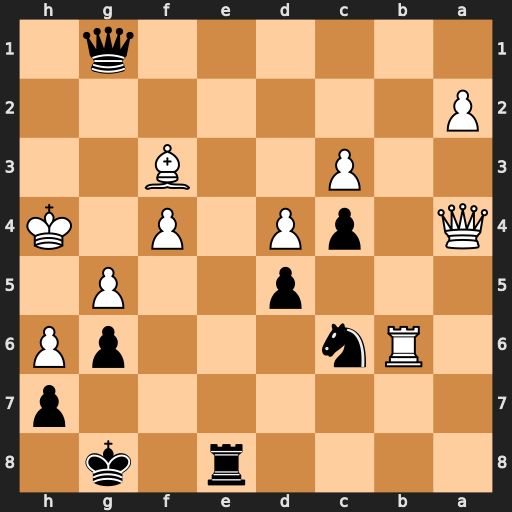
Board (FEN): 4r1k1/7p/1Rn3pP/3p2P1/Q1pP1P1K/2P2B2/P7/6q1
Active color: b
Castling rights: -
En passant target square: -
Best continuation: Qh2+ Kg4 Rf8 Bxd5+ Kh8